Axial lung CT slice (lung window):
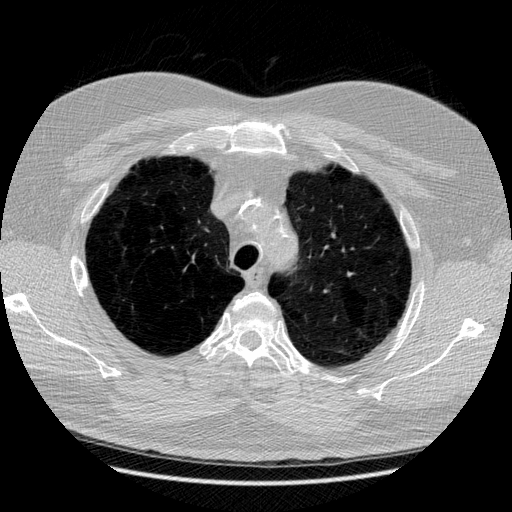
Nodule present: no